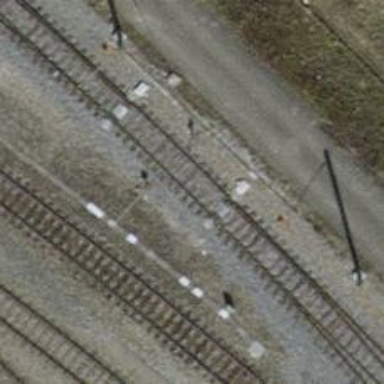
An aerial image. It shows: Railway switch.